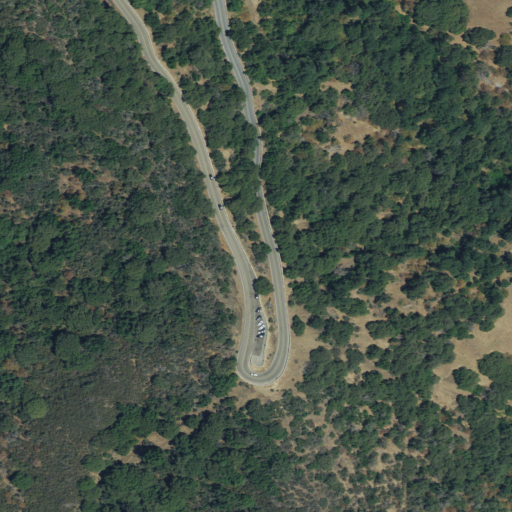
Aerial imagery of cape in California named Amphitheater Point containing grassland, evergreen forest, shrub, open development, low intensity development, and medium intensity development